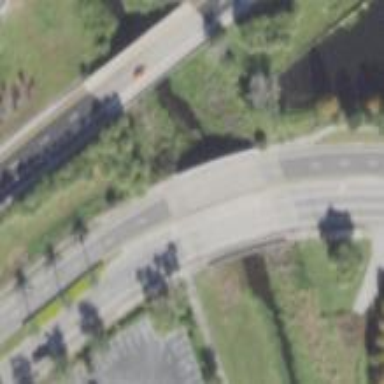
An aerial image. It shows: Tertiary link road with bridge.